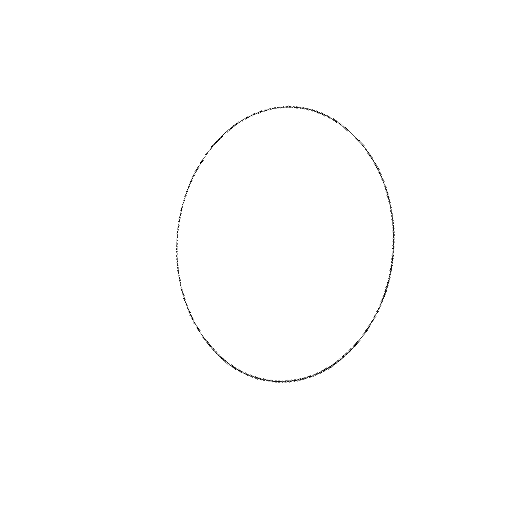
Crossing number: 0